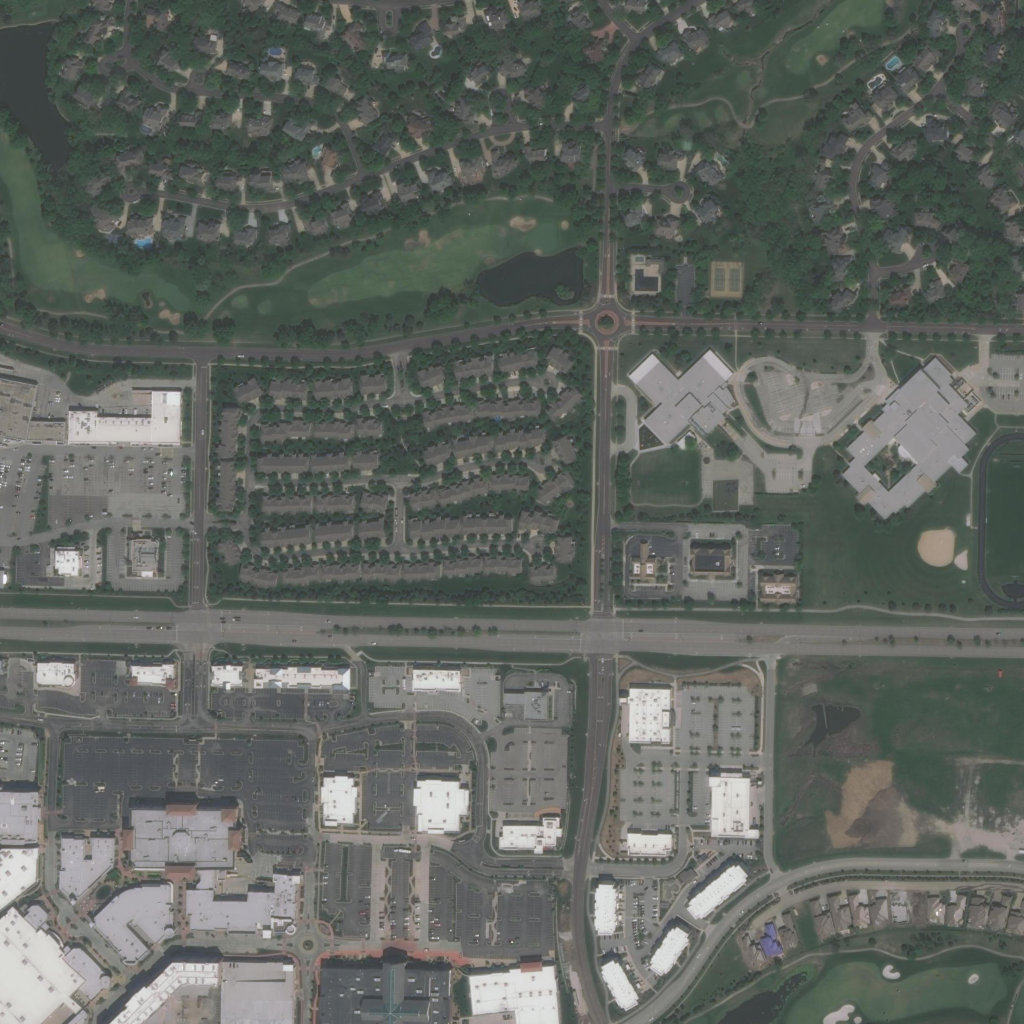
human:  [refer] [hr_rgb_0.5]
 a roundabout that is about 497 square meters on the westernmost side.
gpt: <box>[[28, 90, 31, 93, 0]]</box>

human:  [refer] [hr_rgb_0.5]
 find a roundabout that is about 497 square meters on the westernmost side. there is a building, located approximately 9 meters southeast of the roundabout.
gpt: <box>[[28, 90, 31, 93, 0]]</box>

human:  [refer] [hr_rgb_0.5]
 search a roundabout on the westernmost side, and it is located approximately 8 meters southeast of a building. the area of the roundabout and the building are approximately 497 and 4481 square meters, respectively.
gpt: <box>[[28, 90, 31, 93, 0]]</box>

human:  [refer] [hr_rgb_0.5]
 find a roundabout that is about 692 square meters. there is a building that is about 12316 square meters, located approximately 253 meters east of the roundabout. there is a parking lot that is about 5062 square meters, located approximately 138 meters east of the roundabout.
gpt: <box>[[57, 29, 60, 33, 0]]</box>